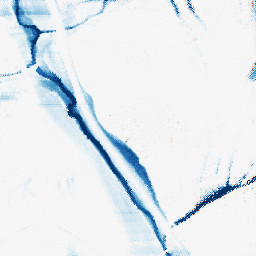
Category: morphological
Decomposition family: morphological_ellipse
Decomposition parameters: operation: closing
width: 5
height: 50
Upsampling method: regularized
Upsampling parameters: scale: 4
lambda_reg: 0.1
Upsampling scale: 4